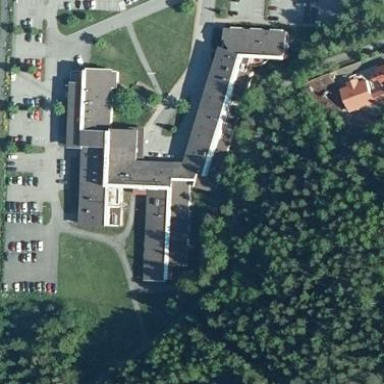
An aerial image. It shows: Hospital.